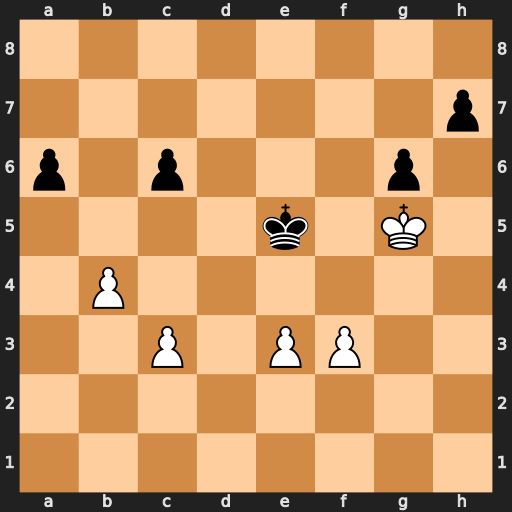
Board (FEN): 8/7p/p1p3p1/4k1K1/1P6/2P1PP2/8/8
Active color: w
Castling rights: -
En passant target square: -
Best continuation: Kh6 Kf5 Kxh7 g5 Kg7